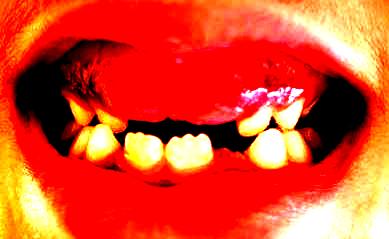
Condition: hypodontia